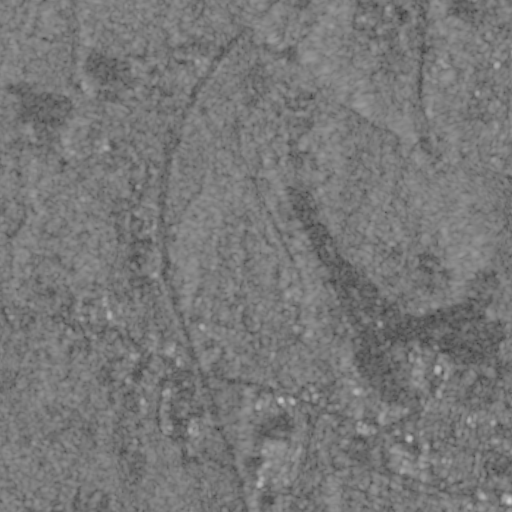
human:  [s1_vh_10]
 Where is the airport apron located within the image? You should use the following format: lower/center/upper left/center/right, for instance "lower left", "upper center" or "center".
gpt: The airport apron is located in the lower right of the image.
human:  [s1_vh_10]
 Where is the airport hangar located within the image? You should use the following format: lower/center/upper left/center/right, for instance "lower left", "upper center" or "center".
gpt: The airport hangar is located in the lower right of the image.
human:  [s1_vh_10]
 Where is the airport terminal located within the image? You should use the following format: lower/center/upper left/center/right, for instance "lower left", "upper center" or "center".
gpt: The airport terminal is located in the lower right of the image.
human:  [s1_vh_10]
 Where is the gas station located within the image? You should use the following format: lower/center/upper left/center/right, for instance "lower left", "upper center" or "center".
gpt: The gas station is located in the lower of the image.
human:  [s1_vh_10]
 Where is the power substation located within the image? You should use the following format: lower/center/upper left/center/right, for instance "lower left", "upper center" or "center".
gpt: The power substation is located in the lower right of the image.
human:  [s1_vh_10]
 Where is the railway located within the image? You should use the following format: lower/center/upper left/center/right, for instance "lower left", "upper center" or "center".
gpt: The railway is located in the lower right of the image.
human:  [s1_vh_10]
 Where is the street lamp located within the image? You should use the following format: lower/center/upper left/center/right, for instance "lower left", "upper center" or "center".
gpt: The street lamp is located in the lower right of the image.
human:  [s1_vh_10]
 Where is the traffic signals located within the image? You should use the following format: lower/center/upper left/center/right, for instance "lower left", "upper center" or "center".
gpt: The traffic signals is located in the lower of the image.
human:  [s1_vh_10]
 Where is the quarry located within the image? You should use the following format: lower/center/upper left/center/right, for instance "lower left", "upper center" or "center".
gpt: There is no quarry in the image.

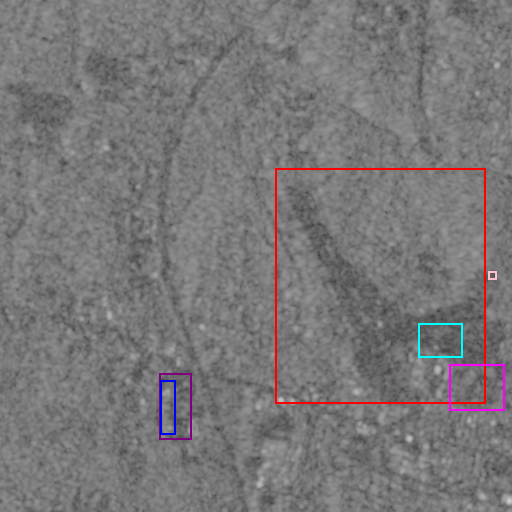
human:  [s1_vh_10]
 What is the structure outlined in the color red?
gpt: The structure outlined in red is an airport.
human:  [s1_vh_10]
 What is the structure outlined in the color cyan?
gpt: The structure outlined in cyan is an airport apron.
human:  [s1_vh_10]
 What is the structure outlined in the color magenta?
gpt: The structure outlined in magenta is a park.
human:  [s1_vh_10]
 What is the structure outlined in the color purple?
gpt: The structure outlined in purple is a parking lot.
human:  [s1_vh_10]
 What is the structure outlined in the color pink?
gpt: The structure outlined in pink is a storage tank.
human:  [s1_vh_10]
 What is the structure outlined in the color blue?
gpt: The structure outlined in blue is a building.
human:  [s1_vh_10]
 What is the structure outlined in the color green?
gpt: There is no green outline.